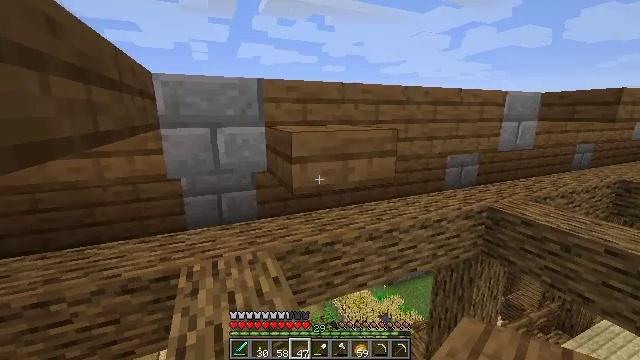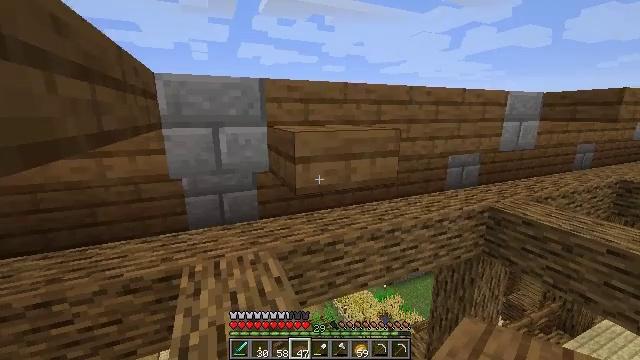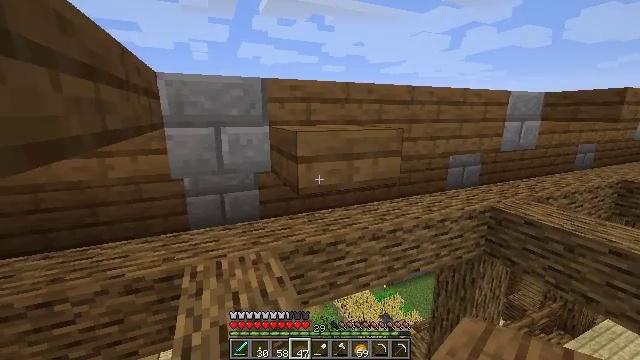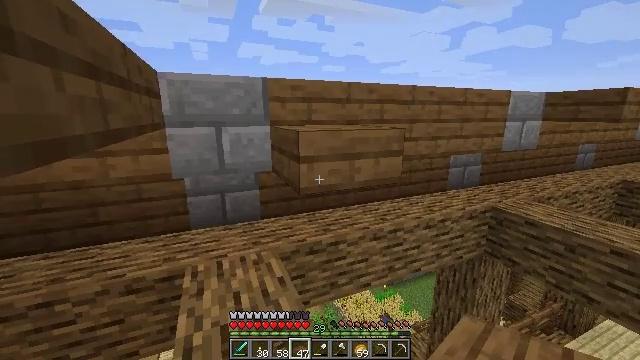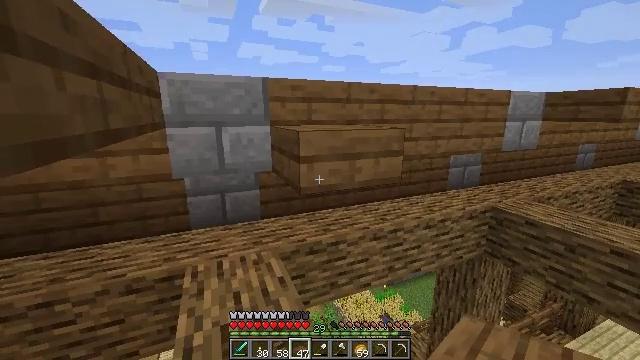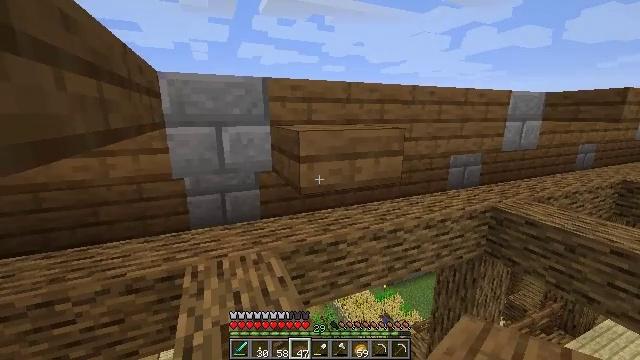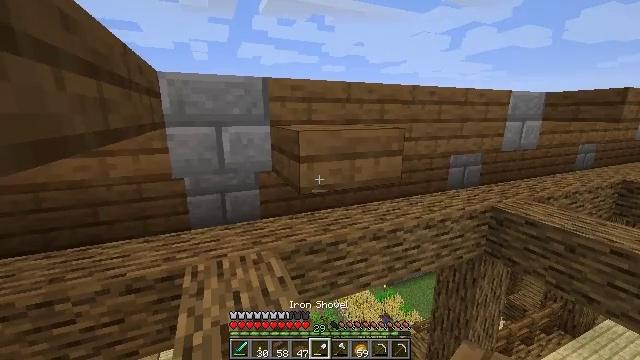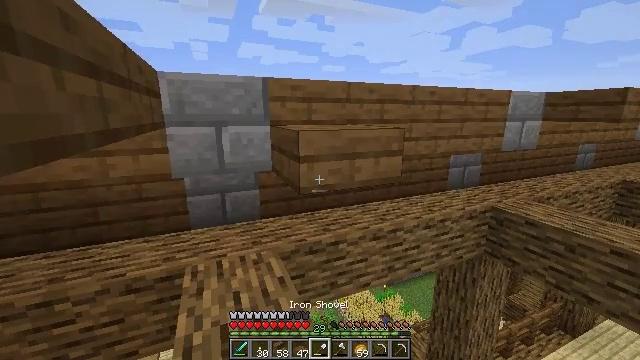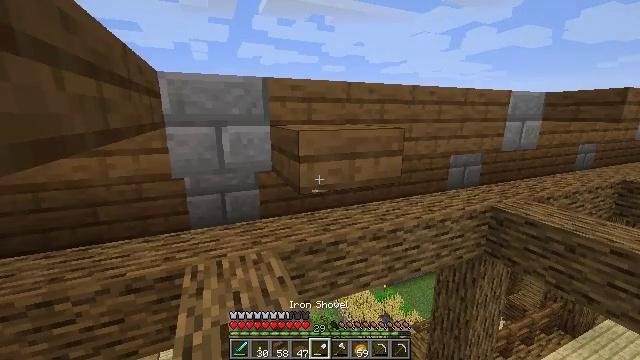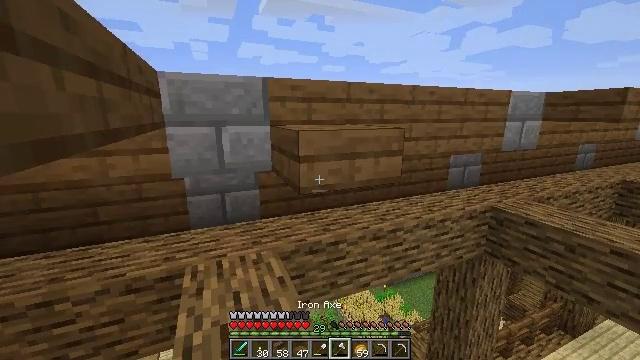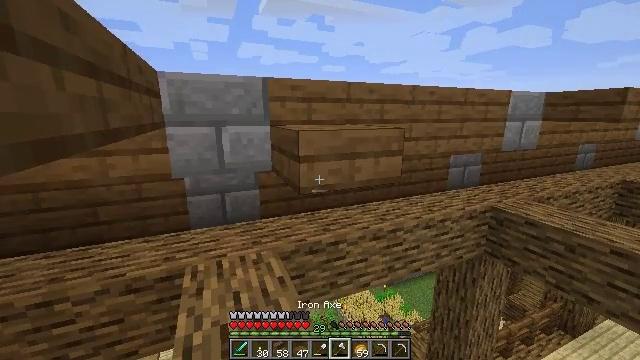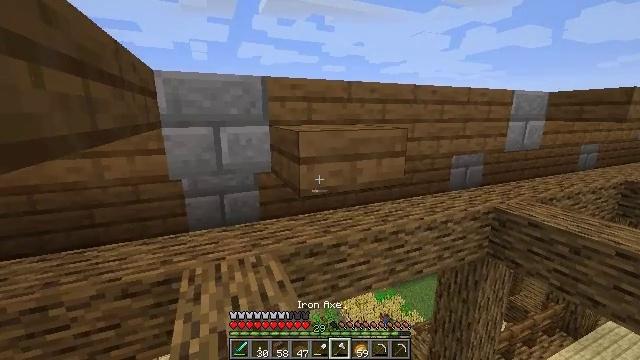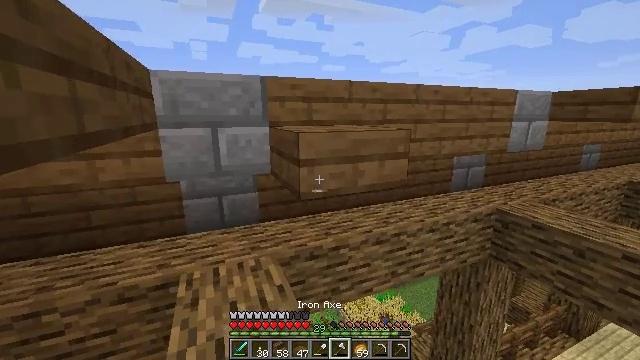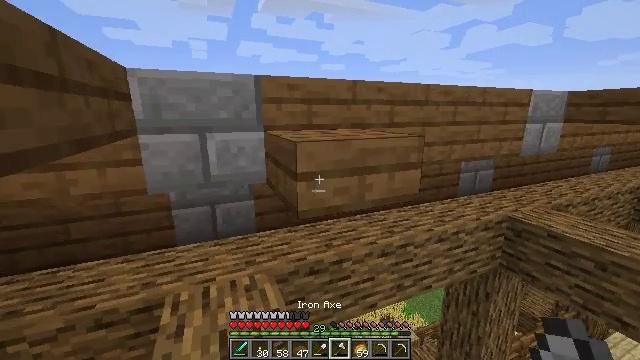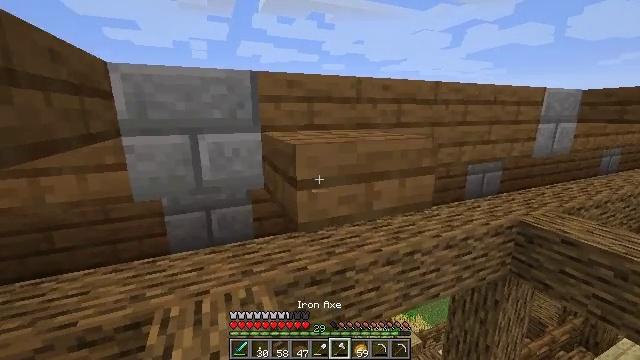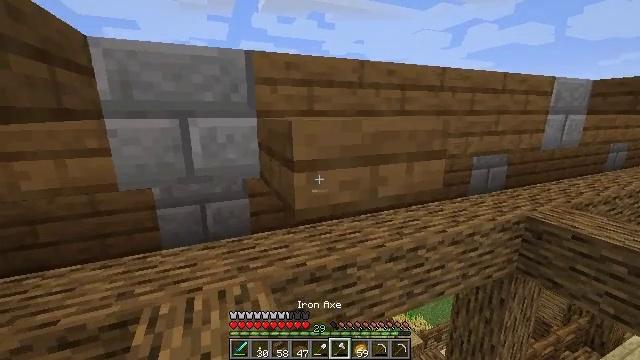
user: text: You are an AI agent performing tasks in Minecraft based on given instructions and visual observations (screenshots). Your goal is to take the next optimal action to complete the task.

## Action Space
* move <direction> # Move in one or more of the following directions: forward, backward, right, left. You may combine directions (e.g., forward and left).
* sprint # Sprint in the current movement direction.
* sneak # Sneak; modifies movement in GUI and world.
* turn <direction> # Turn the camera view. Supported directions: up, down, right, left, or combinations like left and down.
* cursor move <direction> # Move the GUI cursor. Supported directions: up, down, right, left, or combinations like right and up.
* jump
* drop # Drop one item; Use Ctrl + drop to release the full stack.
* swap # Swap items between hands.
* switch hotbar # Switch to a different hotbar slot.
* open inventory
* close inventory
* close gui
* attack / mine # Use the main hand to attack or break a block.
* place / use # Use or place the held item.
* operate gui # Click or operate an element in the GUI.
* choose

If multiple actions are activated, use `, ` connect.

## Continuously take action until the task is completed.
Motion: motion action
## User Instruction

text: Mine the spruce slab.
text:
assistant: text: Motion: no_op
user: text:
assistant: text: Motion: no_op
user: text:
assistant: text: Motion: no_op
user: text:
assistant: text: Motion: no_op
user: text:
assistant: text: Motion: no_op
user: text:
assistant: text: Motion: no_op
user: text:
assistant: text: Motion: no_op
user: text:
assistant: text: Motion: no_op
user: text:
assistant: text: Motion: no_op
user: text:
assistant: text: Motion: no_op
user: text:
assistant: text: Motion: move forward
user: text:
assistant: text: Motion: move forward
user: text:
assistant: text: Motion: move forward
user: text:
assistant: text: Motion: move forward, sneak
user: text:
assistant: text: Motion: move forward, sneak
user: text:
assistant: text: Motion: move forward, sneak
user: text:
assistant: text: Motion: move forward, sneak
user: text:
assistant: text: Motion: move forward and move left, sneak
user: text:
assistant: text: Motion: move forward and move left, sneak, turn right
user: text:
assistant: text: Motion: move forward and move left, sneak, turn right, attack / mine
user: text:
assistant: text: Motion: move forward and move left, sneak, turn right, attack / mine
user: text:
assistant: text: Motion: move forward and move left, sneak, turn right and up, attack / mine
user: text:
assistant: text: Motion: move forward and move left, sneak, turn right, attack / mine
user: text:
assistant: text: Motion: move forward and move left, sneak, turn right and up, attack / mine
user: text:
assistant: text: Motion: move forward and move left, sneak, turn right and up, attack / mine
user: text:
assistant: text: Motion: move forward, sneak, attack / mine
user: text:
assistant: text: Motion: move forward, sneak, attack / mine
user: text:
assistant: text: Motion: sneak, attack / mine
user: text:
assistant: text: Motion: sneak, attack / mine
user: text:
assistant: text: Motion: sneak, attack / mine